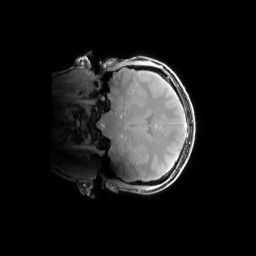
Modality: PDw
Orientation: coronal
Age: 27
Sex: female
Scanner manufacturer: siemens
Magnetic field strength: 6.98 T
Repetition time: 1.3 s
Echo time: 0.00231 s